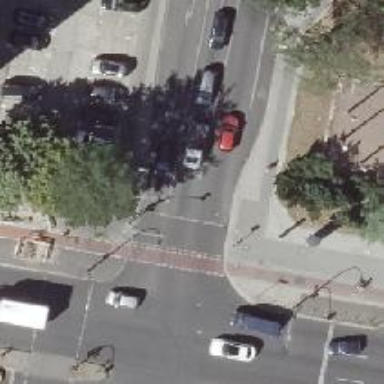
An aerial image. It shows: Footway with traffic signals at crossing.